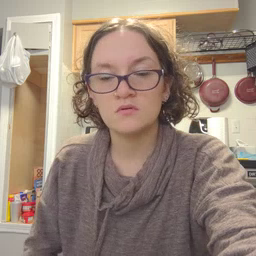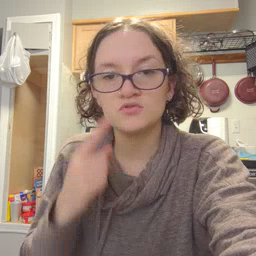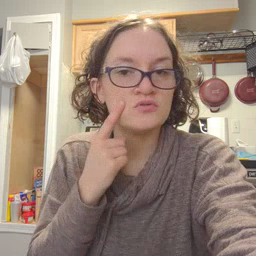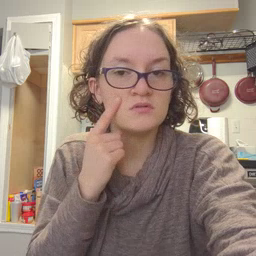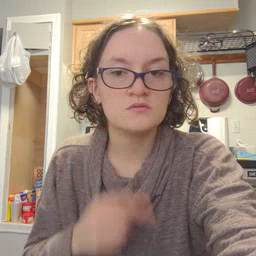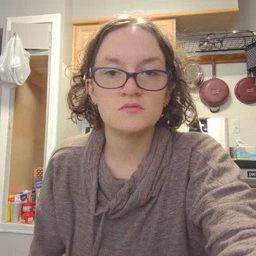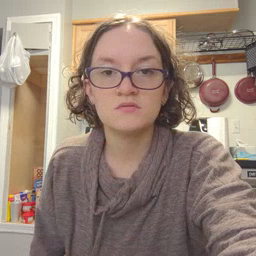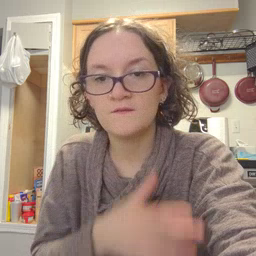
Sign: cheek